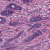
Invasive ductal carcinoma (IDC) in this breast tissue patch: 1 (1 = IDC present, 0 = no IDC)